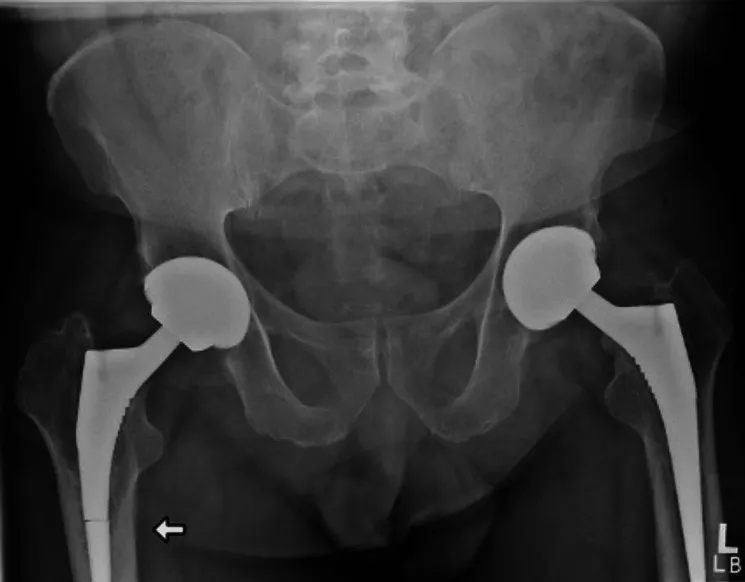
X-ray (anteroposterior view) of bilateral hip joints showing a femoral stem fracture on the right side at presentation to the clinic.
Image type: radiology (x_ray)